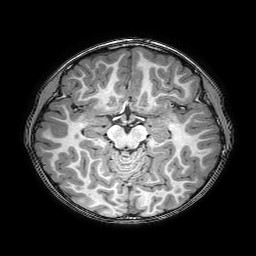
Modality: T1w
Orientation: coronal
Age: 7
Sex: male
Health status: healthy